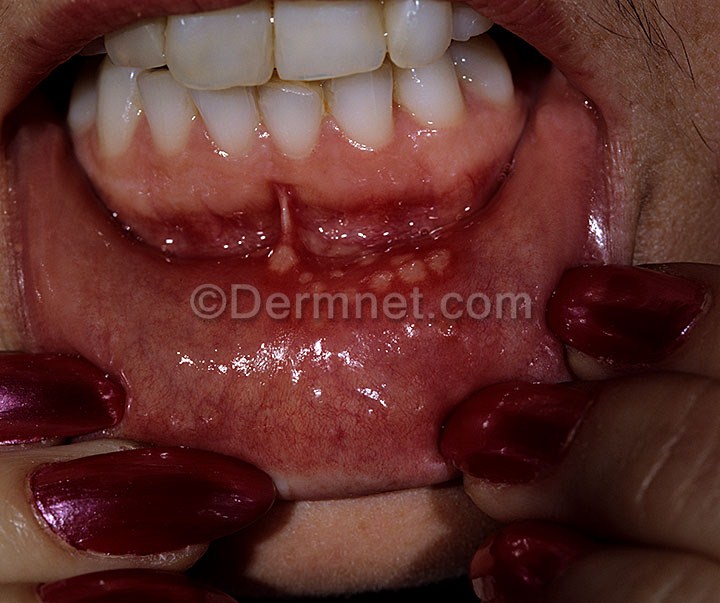
Disease: Warts Molluscum and other Viral Infections